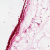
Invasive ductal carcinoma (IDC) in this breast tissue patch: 0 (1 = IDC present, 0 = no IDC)